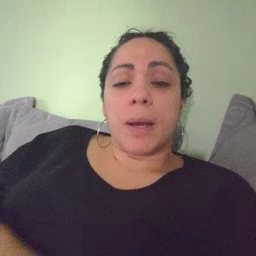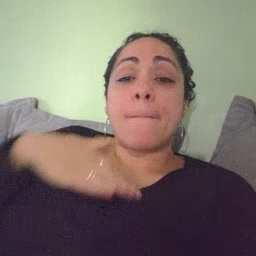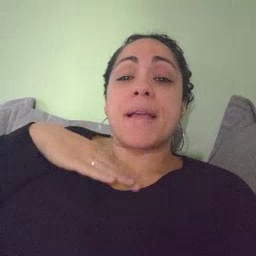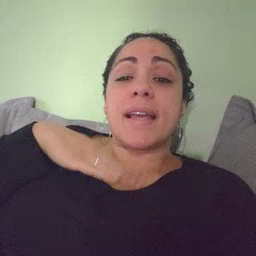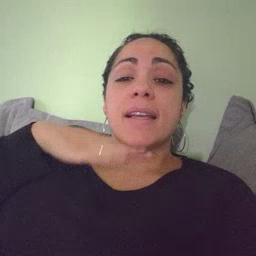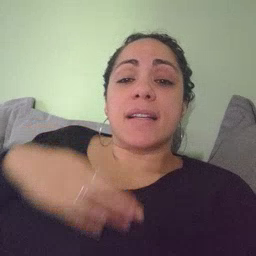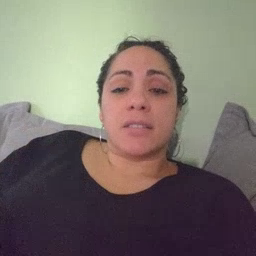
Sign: pig